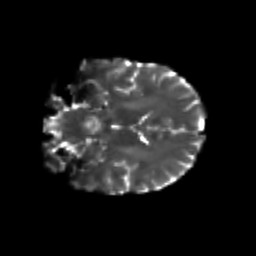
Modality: T2w
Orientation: coronal
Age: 26
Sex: female
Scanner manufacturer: siemens
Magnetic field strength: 3 T
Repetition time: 3.5 s
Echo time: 0.125 s